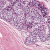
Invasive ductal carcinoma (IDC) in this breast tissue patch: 0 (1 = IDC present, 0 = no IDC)